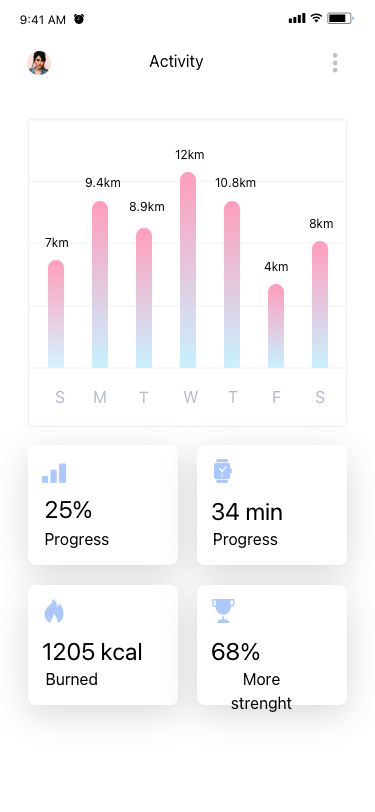
Text in this UI design:
        Activity
S
M
T
W
T
F
S
Progress
Burned
25%
1205 kcal
Progress
34 min
More strenght
68%
7km
9.4km
8.9km
12km
10.8km
4km
8km
9:41 AM